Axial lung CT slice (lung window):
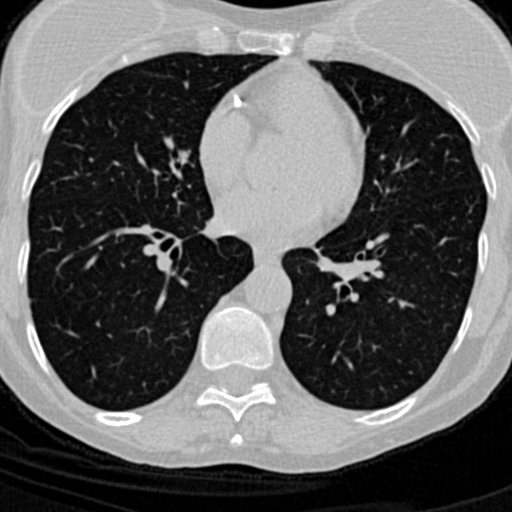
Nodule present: no